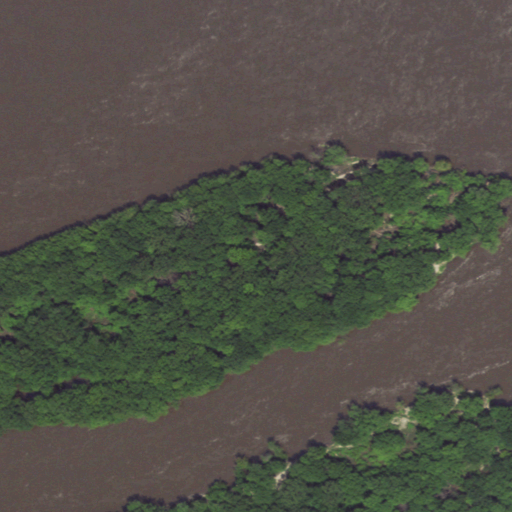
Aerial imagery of island in Iowa named Trienes Bar containing open water and woody wetlands